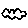
Label: cloud